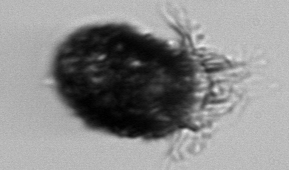
Label: Stenosemella_pacifica